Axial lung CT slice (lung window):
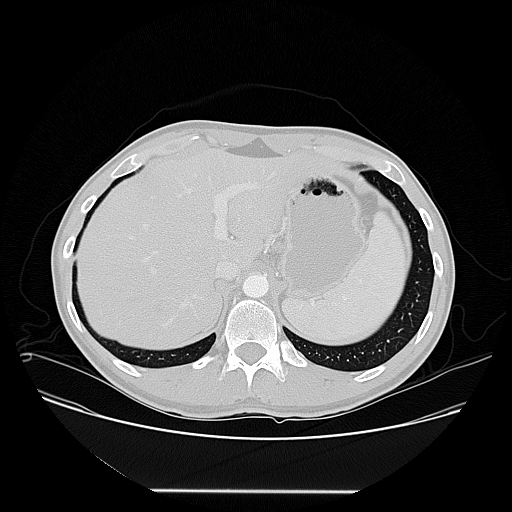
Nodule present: no